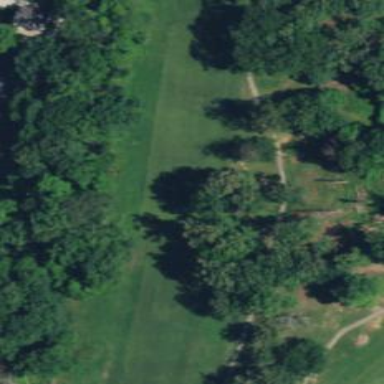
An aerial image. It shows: Golf fairway surrounded by grass.